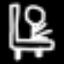
Label: chair